Question: I'm trying to generate different boxplots that are describing the distribution of a variable for some product families and industry groups ("Production", "Trade", "Business", "Leisure & Wellbeing").
I'd like to know:
1. if there is a way to show only "Production", "Trade", "Business" and "Leisure & Wellbeing" in the subplots titles instead of having each time "industry_group = Production" and so on
2. if there is a way to raise those subplot titles a little bit from the upper border of each subplot (in the image I'm posting you can clearly see that they have no space)
Below the code I'm using and here an image to show you what I get --> <URL>.
'''
import matplotlib.pyplot as plt
import seaborn as sns
sns.set_context("talk")
boxplot = sns.catplot(
x='family',
y='lag',
hue="SF_type",
col="industry_group",
data=df1,
kind="box",
orient="v",
height=8,
aspect=2,
col_wrap=1,
order=fam_sort,
palette='Set3',
notch=True,
legend=True,
legend_out=True,
showfliers=False,
showmeans=True,
meanprops={
"marker":"o",
"markerfacecolor":"white",
"markeredgecolor":"black",
"markersize":"10"
}
)
boxplot.fig.suptitle("Boxplots by Product Basket, Industry Group & SF Type", y=1.14)
#repeat xticks for each plot
for ax in boxplot.axes:
plt.setp(ax.get_xticklabels(), visible=True, rotation=75)
plt.subplots_adjust(hspace=1.2, top = 1.1)
#remove axis titles
for ax in boxplot.axes.flatten():
ax.set_ylabel('')
ax.set_xlabel('')
limit_upper = max(df1.groupby(['family','SF_type','industry_group'])['lag'].quantile(0.75))
plt.setp(ax.texts, text="")
ax.set(ylim=(-10, limit_upper ))
'''
Catplot Image

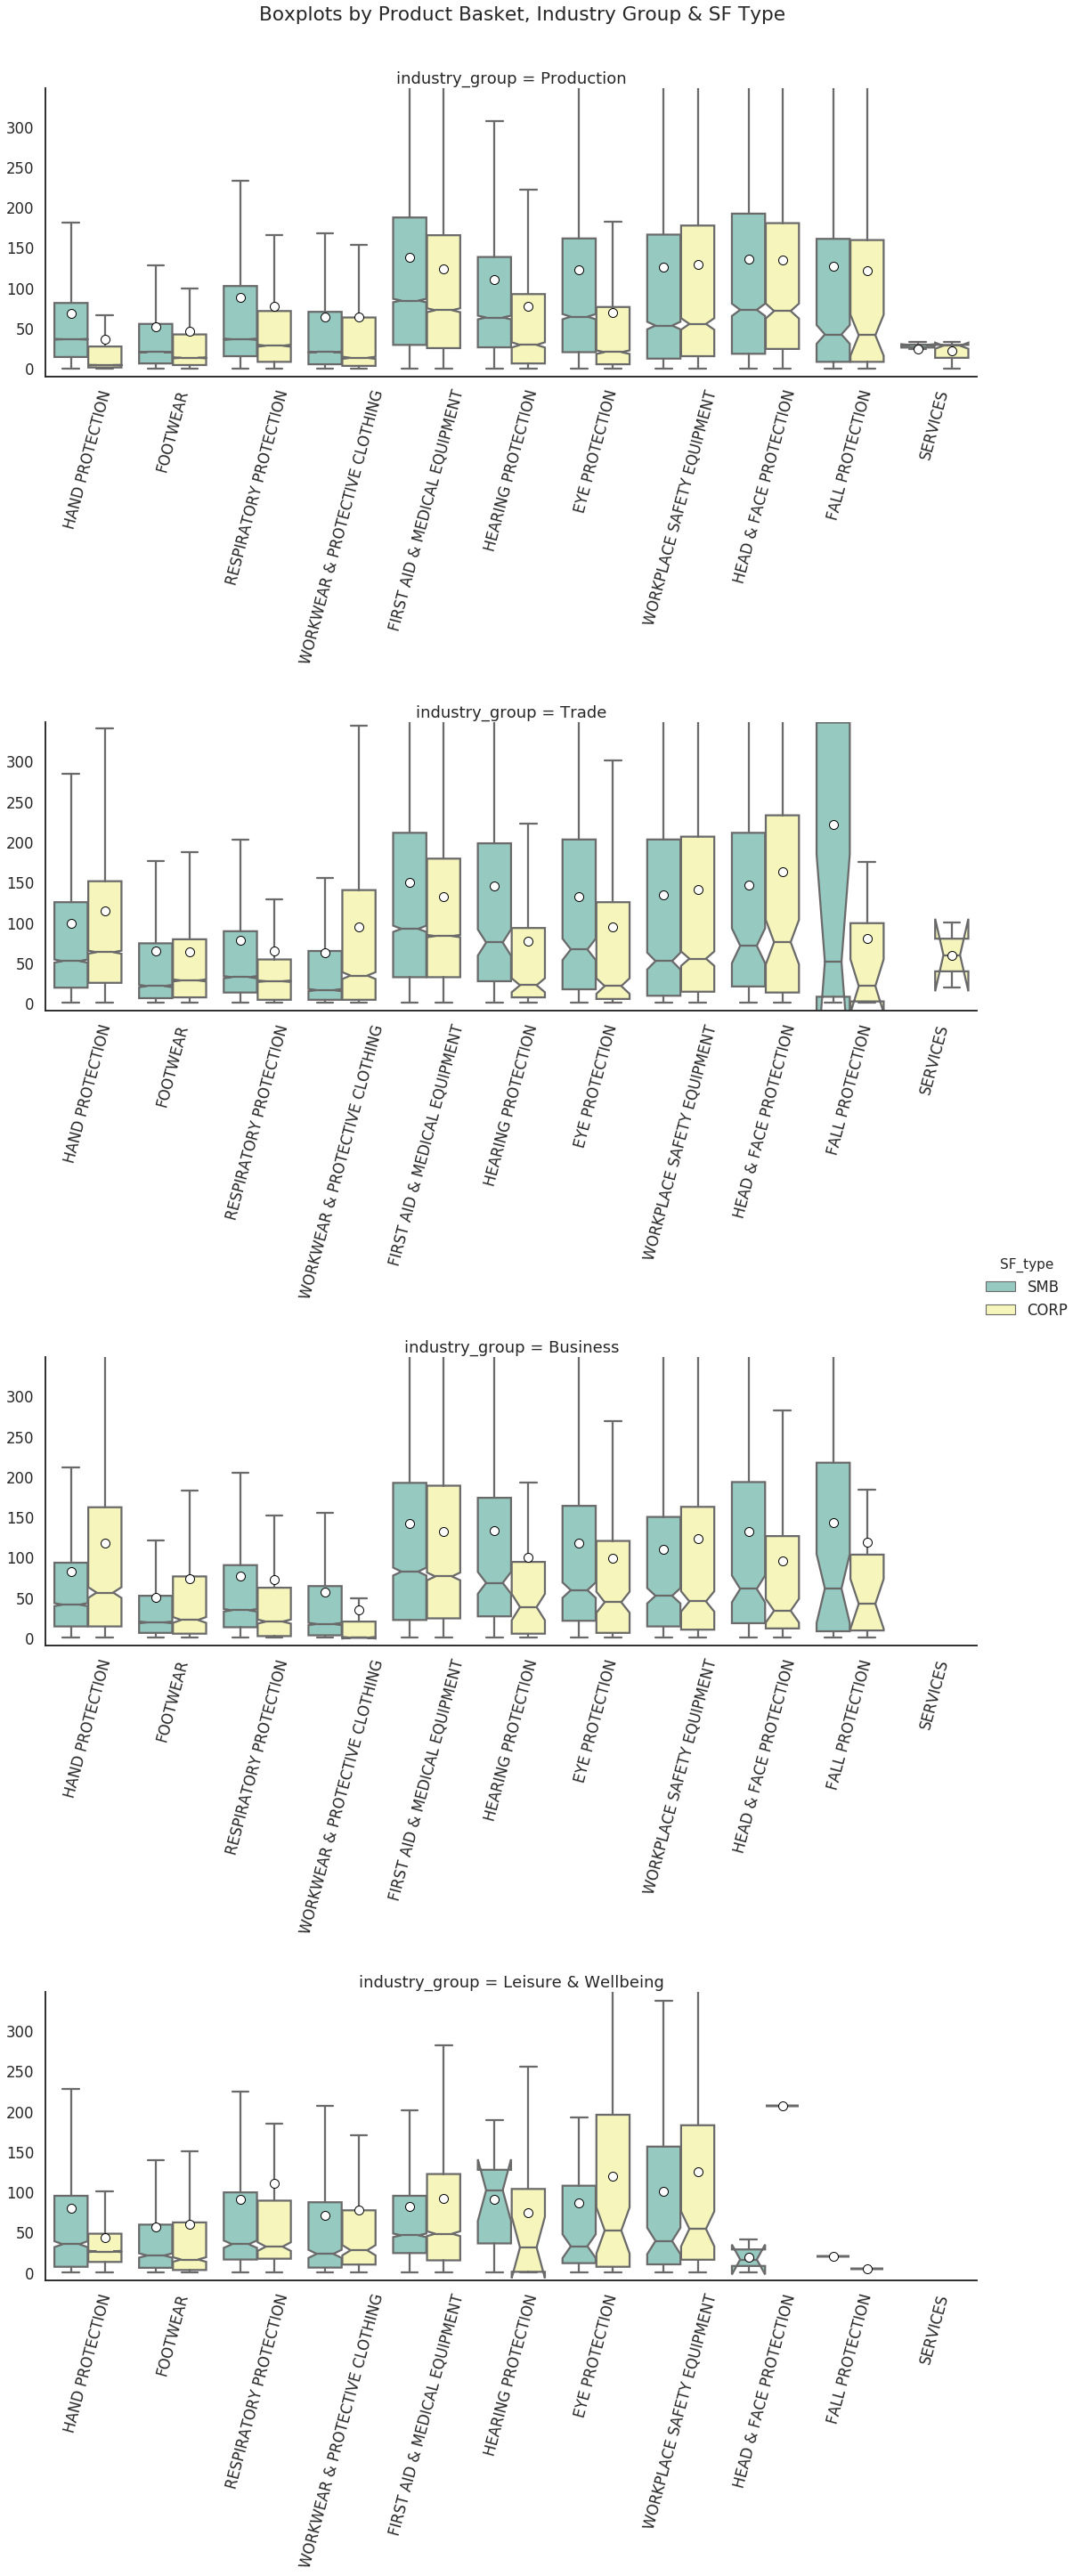
Answer: It can be changed with set_titles(). {} to specify the column or row that is being subplotted. See docstring for more details, and the example in the official seaborn reference to modify the subtitles.
> Signature: g.set_titles(template=None, row_template=None, col_template=None, **kwargs)
Docstring:
Draw titles either above each facet or on the grid margins.Parameters
template : string
Template for all titles with the formatting keys {col_var} and
{col_name} (if using a 'col' faceting variable) and/or {row_var}
and {row_name} (if using a 'row' faceting variable).
row_template:
Template for the row variable when titles are drawn on the grid
margins. Must have {row_var} and {row_name} formatting keys.
col_template:
Template for the row variable when titles are drawn on the grid
margins. Must have {col_var} and {col_name} formatting keys.
'''
import seaborn as sns
sns.set_theme(style="ticks")
titanic = sns.load_dataset("titanic")
g = sns.catplot(x="embark_town", y="age",
hue="sex", row="class",
data=titanic[titanic.embark_town.notnull()],
height=2, aspect=3, palette="Set3",
kind="violin", dodge=True, cut=0, bw=.2)
g.set_titles(template='{row_name}')
'''
<URL>
<URL>